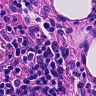
Metastatic tissue present: no